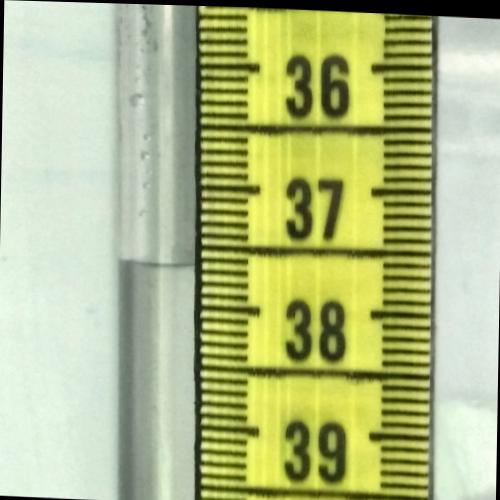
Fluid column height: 37.6 cm